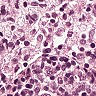
Metastatic tissue present: no